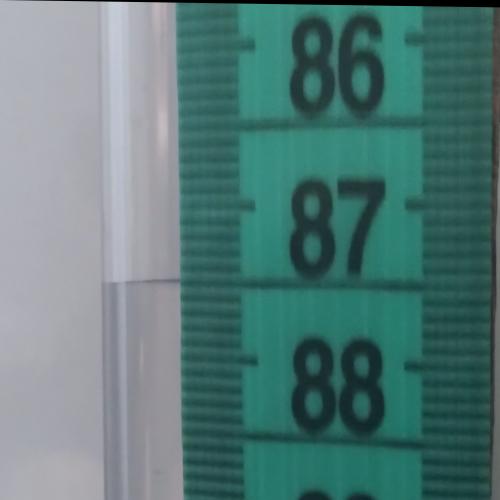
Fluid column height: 87.5 cm